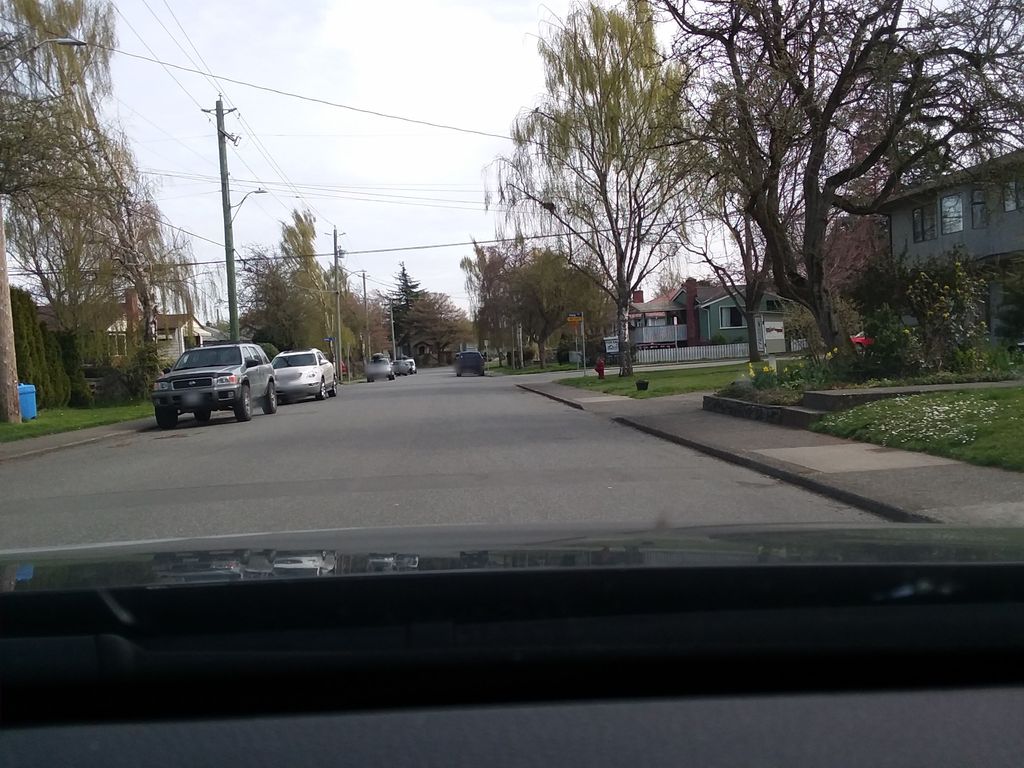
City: victoria